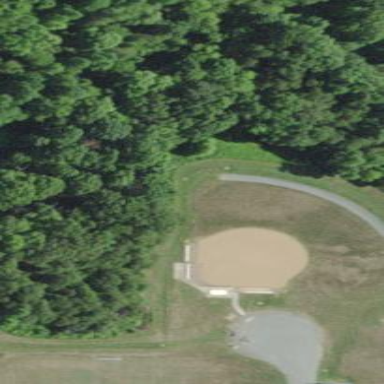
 perfect for playing baseball or softball."